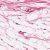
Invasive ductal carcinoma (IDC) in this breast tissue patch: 0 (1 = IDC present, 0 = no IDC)